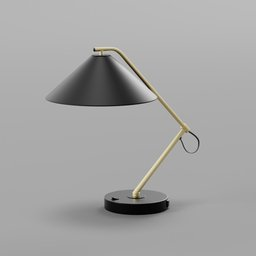
Label: lighting